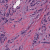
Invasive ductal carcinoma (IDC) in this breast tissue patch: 1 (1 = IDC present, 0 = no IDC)